Question: I got this exception while installing my application on client's laptop. I have used custom action for this setup. this exception occurs before calling function
'''
protected override void OnAfterInstall(IDictionary savedState)
'''

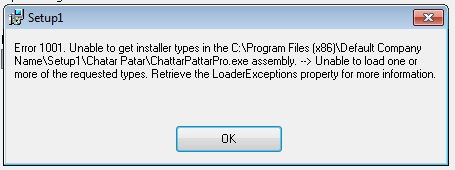
Answer: I just need to add dependent DLLs to the setup project. I had used 3rd party toolkit dll in my project and i had added it to the reference but here I need to add it in setup as well(make folder ThirdPartyDLL and add all 3rd party DLL in this folder). also have installed crystal report on target machine because my project is using crystal report.